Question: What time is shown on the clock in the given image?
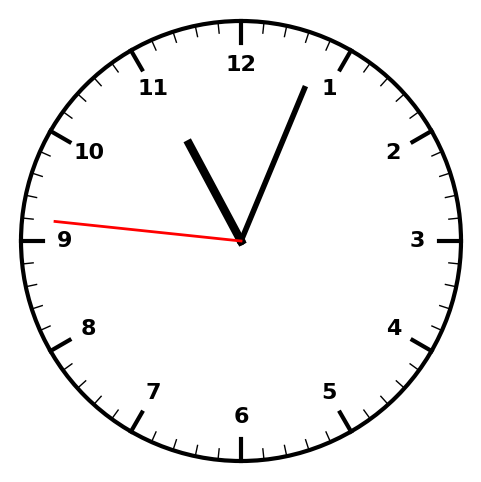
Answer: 11:03:46